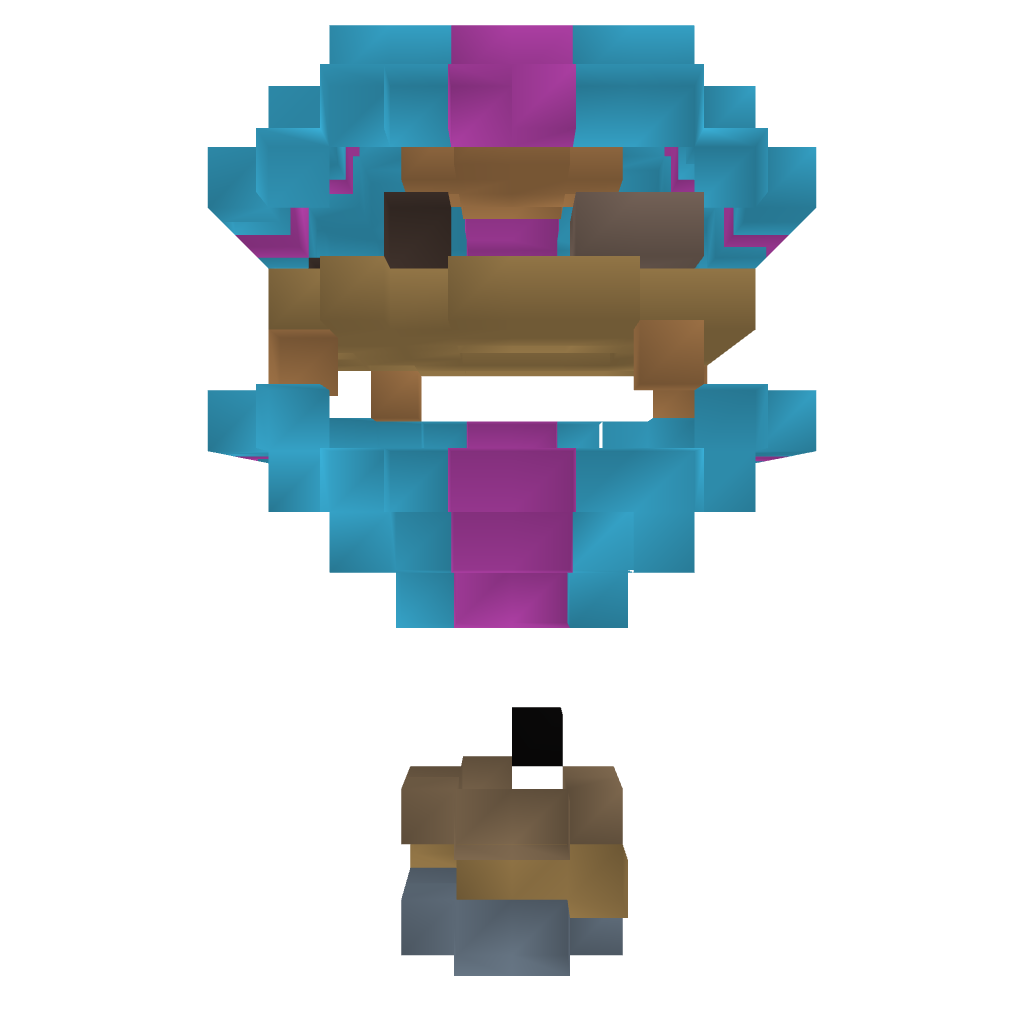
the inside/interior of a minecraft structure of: Hot air balloon